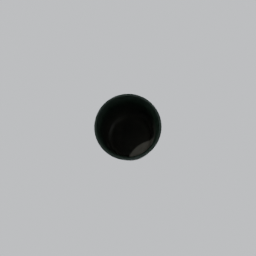
Label: tools